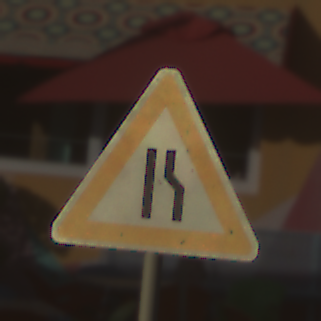
Verkehrszeichen: EinseitigVerengteFahrbahnRechts
Umgebung: Outdoor, Special
Tageszeit: MorningAfternoon
Wetter: PartlyCloudy
Licht: Natural
Jahreszeit: NotSpecified
Kontrast: HighContrast